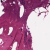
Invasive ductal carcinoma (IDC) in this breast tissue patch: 0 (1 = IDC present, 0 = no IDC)